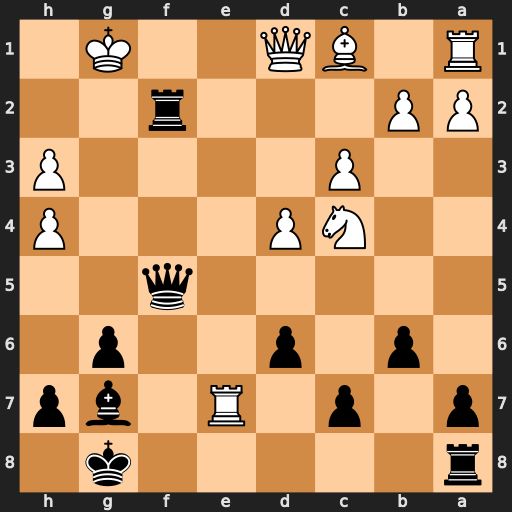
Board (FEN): r5k1/p1p1R1bp/1p1p2p1/5q2/2NP3P/2P4P/PP3r2/R1BQ2K1
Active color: b
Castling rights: -
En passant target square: -
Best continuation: Rf8 Be3 Rf3